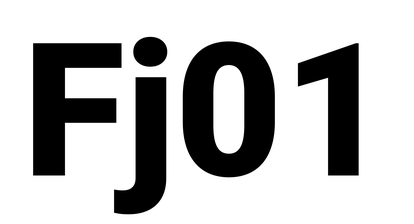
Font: Roboto_Black